Question: I have some error with my android project and eclipse, when I start the emulation it fails:

I think its a problem with eclipse, because it worked yesterday but today I have this error.
I have no more information, the console has nothing ando so does the LogCat.
I tried to clean the project, but the error continues.
How can I solve this?
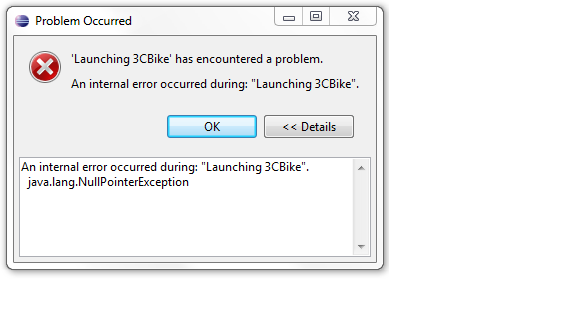
Answer: Go to Task manager kill adb.exe
and relaunch the eclipse
And than clean project.